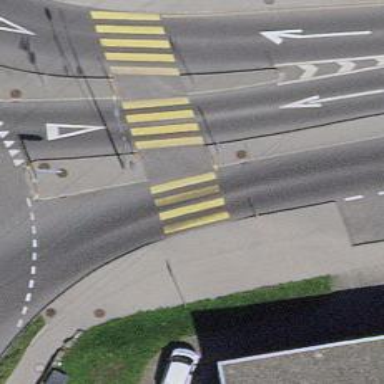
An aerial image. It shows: Traffic calming island.